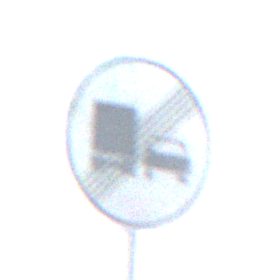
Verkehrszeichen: EndeUeberholverbotKraftfahrzeuge
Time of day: Night
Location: Outdoor (Nature)
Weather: Clear
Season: NotSpecified
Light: Natural